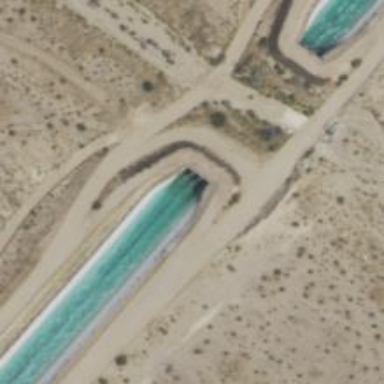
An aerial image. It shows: Culvert tunnel passing under canal.